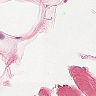
Metastatic tissue present: no